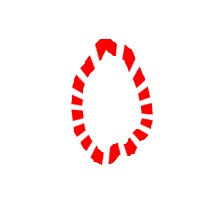
Shape: circle